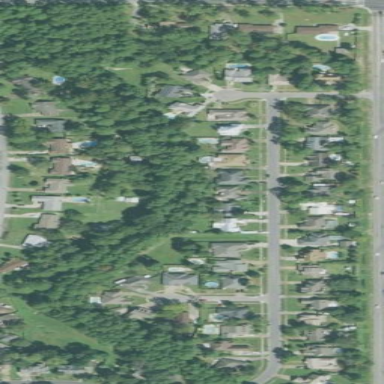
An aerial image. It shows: Residential area consisting of single-family homes.